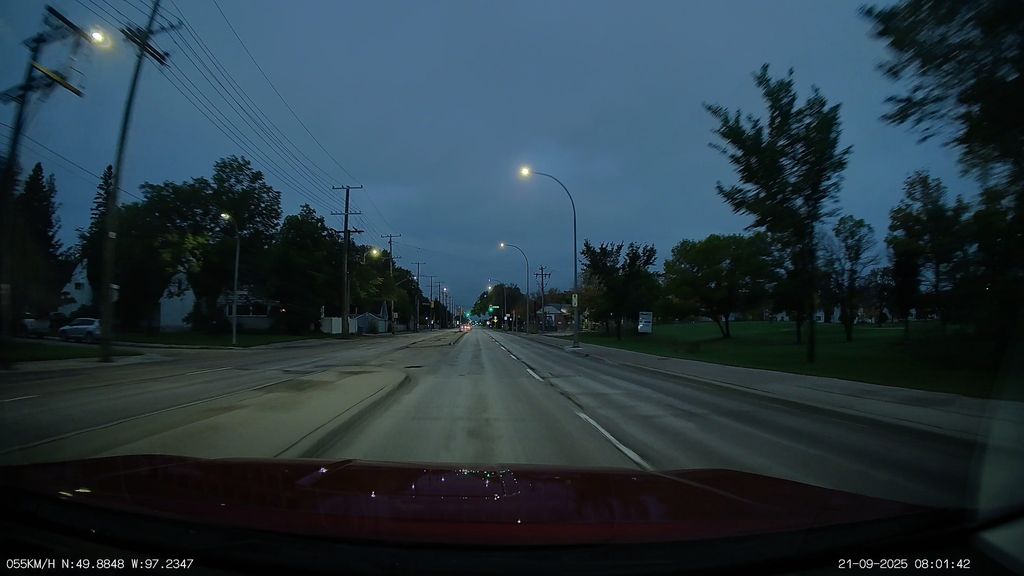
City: winnipeg